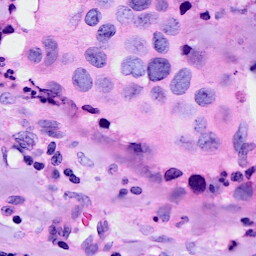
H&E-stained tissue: Breast